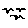
Label: bird